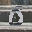
Label: 0